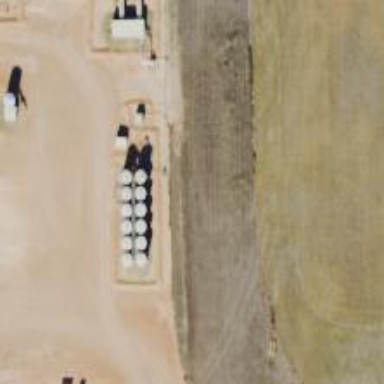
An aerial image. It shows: Storage tank that is man-made.